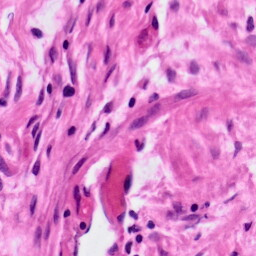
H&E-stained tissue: Ovarian